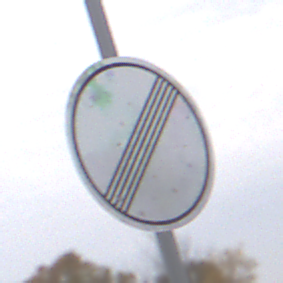
Verkehrszeichen: EndeSaemtlicherBegrenzungen
Umgebung: Outdoor, Suburban
Tageszeit: Midday
Wetter: Overcast
Licht: Natural
Jahreszeit: NotSpecified
Kontrast: LowContrast